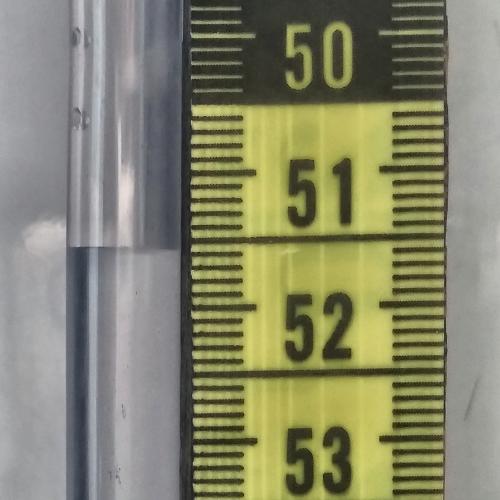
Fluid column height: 51.6 cm